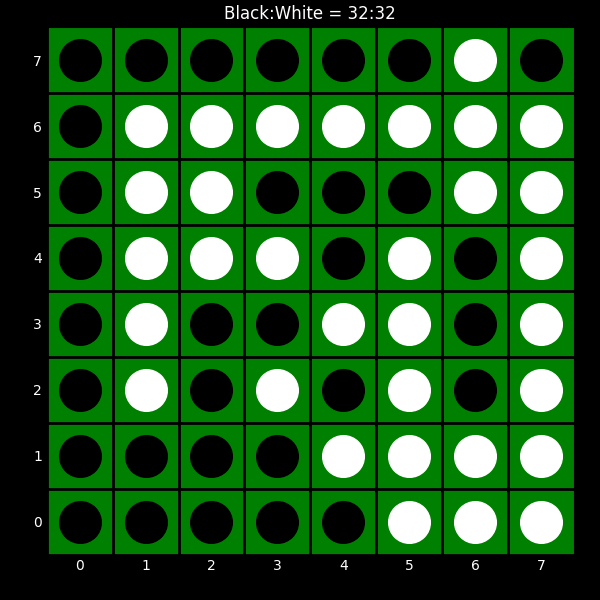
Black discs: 32
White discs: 32